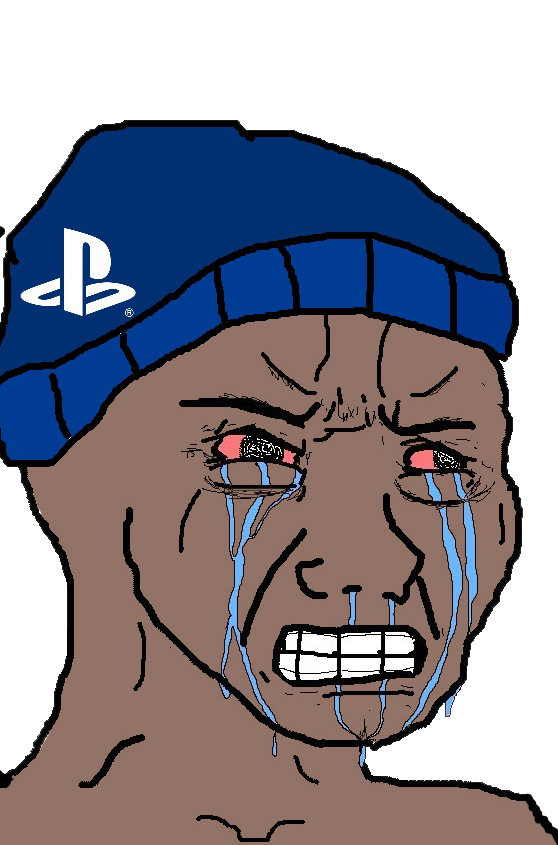
Label: 5_Blackjak